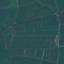
Label: Pasture